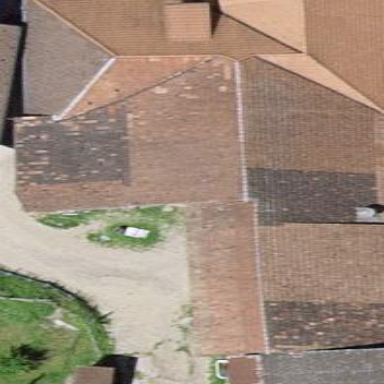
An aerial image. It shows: Farm building.